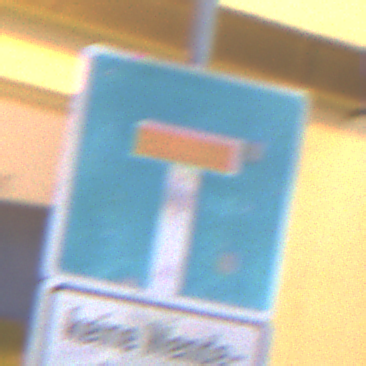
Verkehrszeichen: Sackgasse
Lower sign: HinweisGeaenderteVorfahrtVerkehrsfuehrungVerkehrsregelung3
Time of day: Night
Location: Outdoor (Urban)
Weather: Overcast
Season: Winter
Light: Artificial